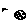
Label: moon